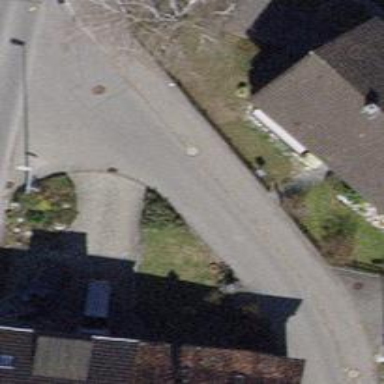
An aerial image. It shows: Residential road with asphalt surface. There is sidewalk on the left side.